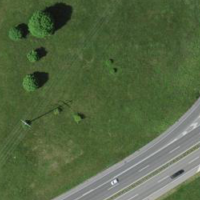
EUNIS habitat code: 57
Species observed at this site:
Milvus milvus
Buteo buteo
Pernis apivorus